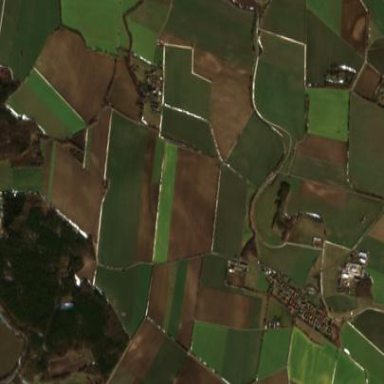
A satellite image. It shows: Picturesque farmland scene.